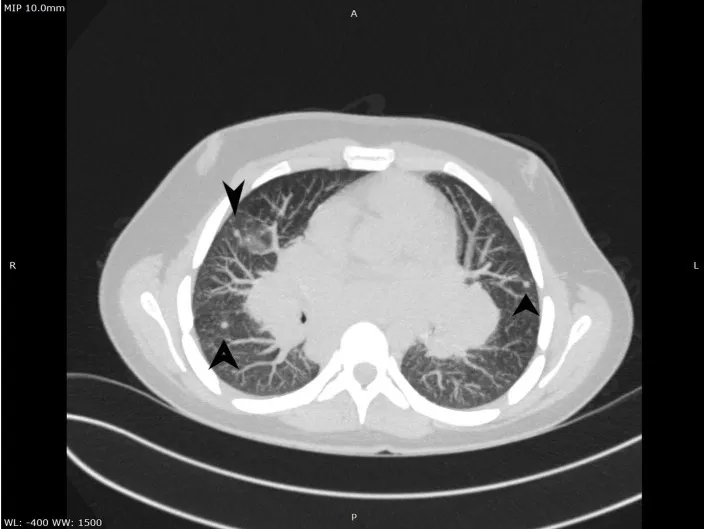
Ground-glass aspect on CT.
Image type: radiology (ct)